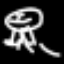
Label: frog